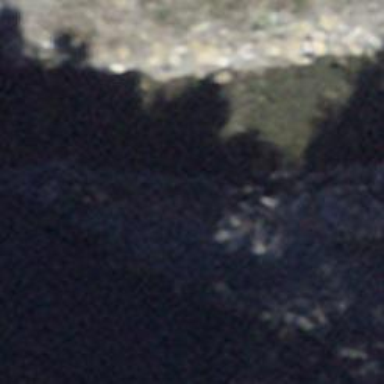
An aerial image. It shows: Bridge.